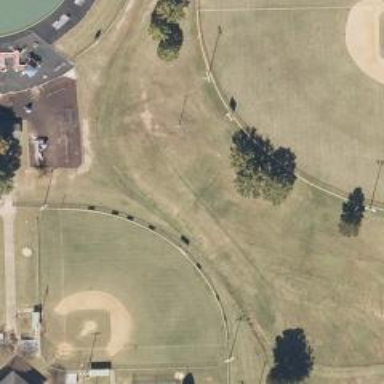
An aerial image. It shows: Baseball pitch for leisure land.